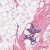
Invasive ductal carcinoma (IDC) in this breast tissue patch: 0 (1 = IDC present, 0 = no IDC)